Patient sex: M
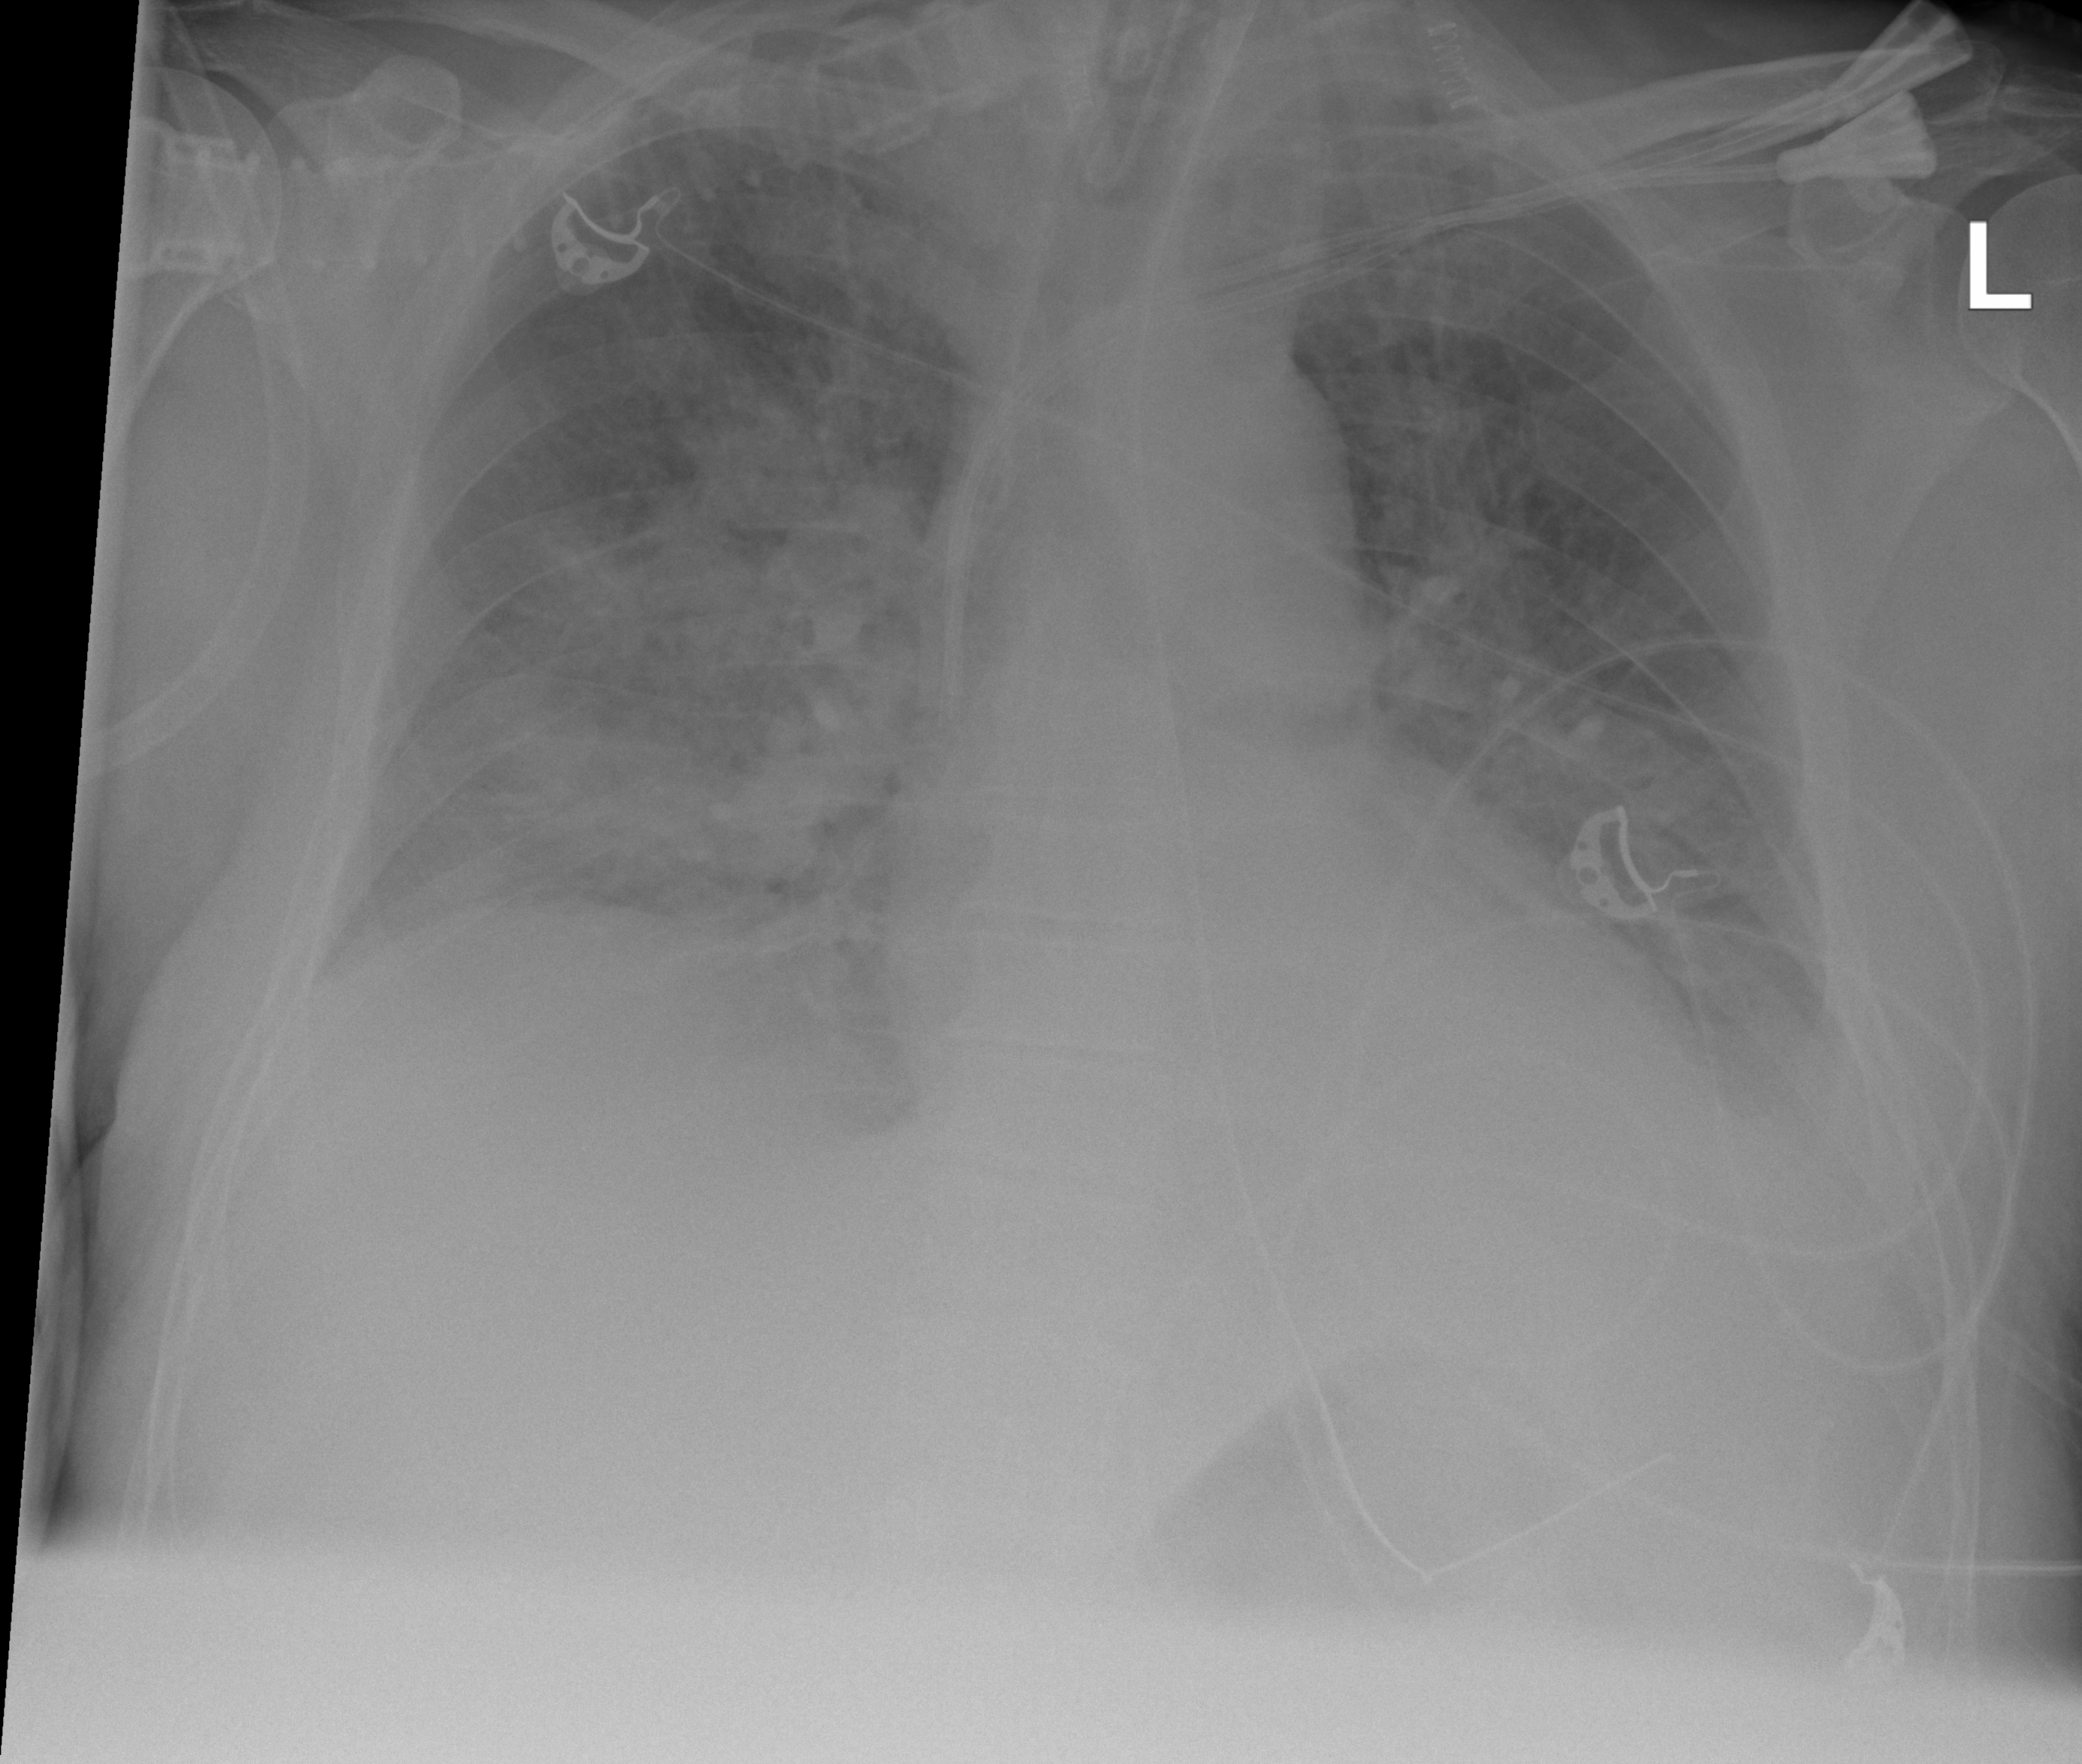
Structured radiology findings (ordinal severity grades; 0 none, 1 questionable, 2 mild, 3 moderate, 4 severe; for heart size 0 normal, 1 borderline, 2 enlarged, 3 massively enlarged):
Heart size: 1
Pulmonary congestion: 1
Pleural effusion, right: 2
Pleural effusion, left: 2
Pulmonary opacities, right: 3
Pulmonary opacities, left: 2
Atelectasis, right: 3
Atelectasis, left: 2